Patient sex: M
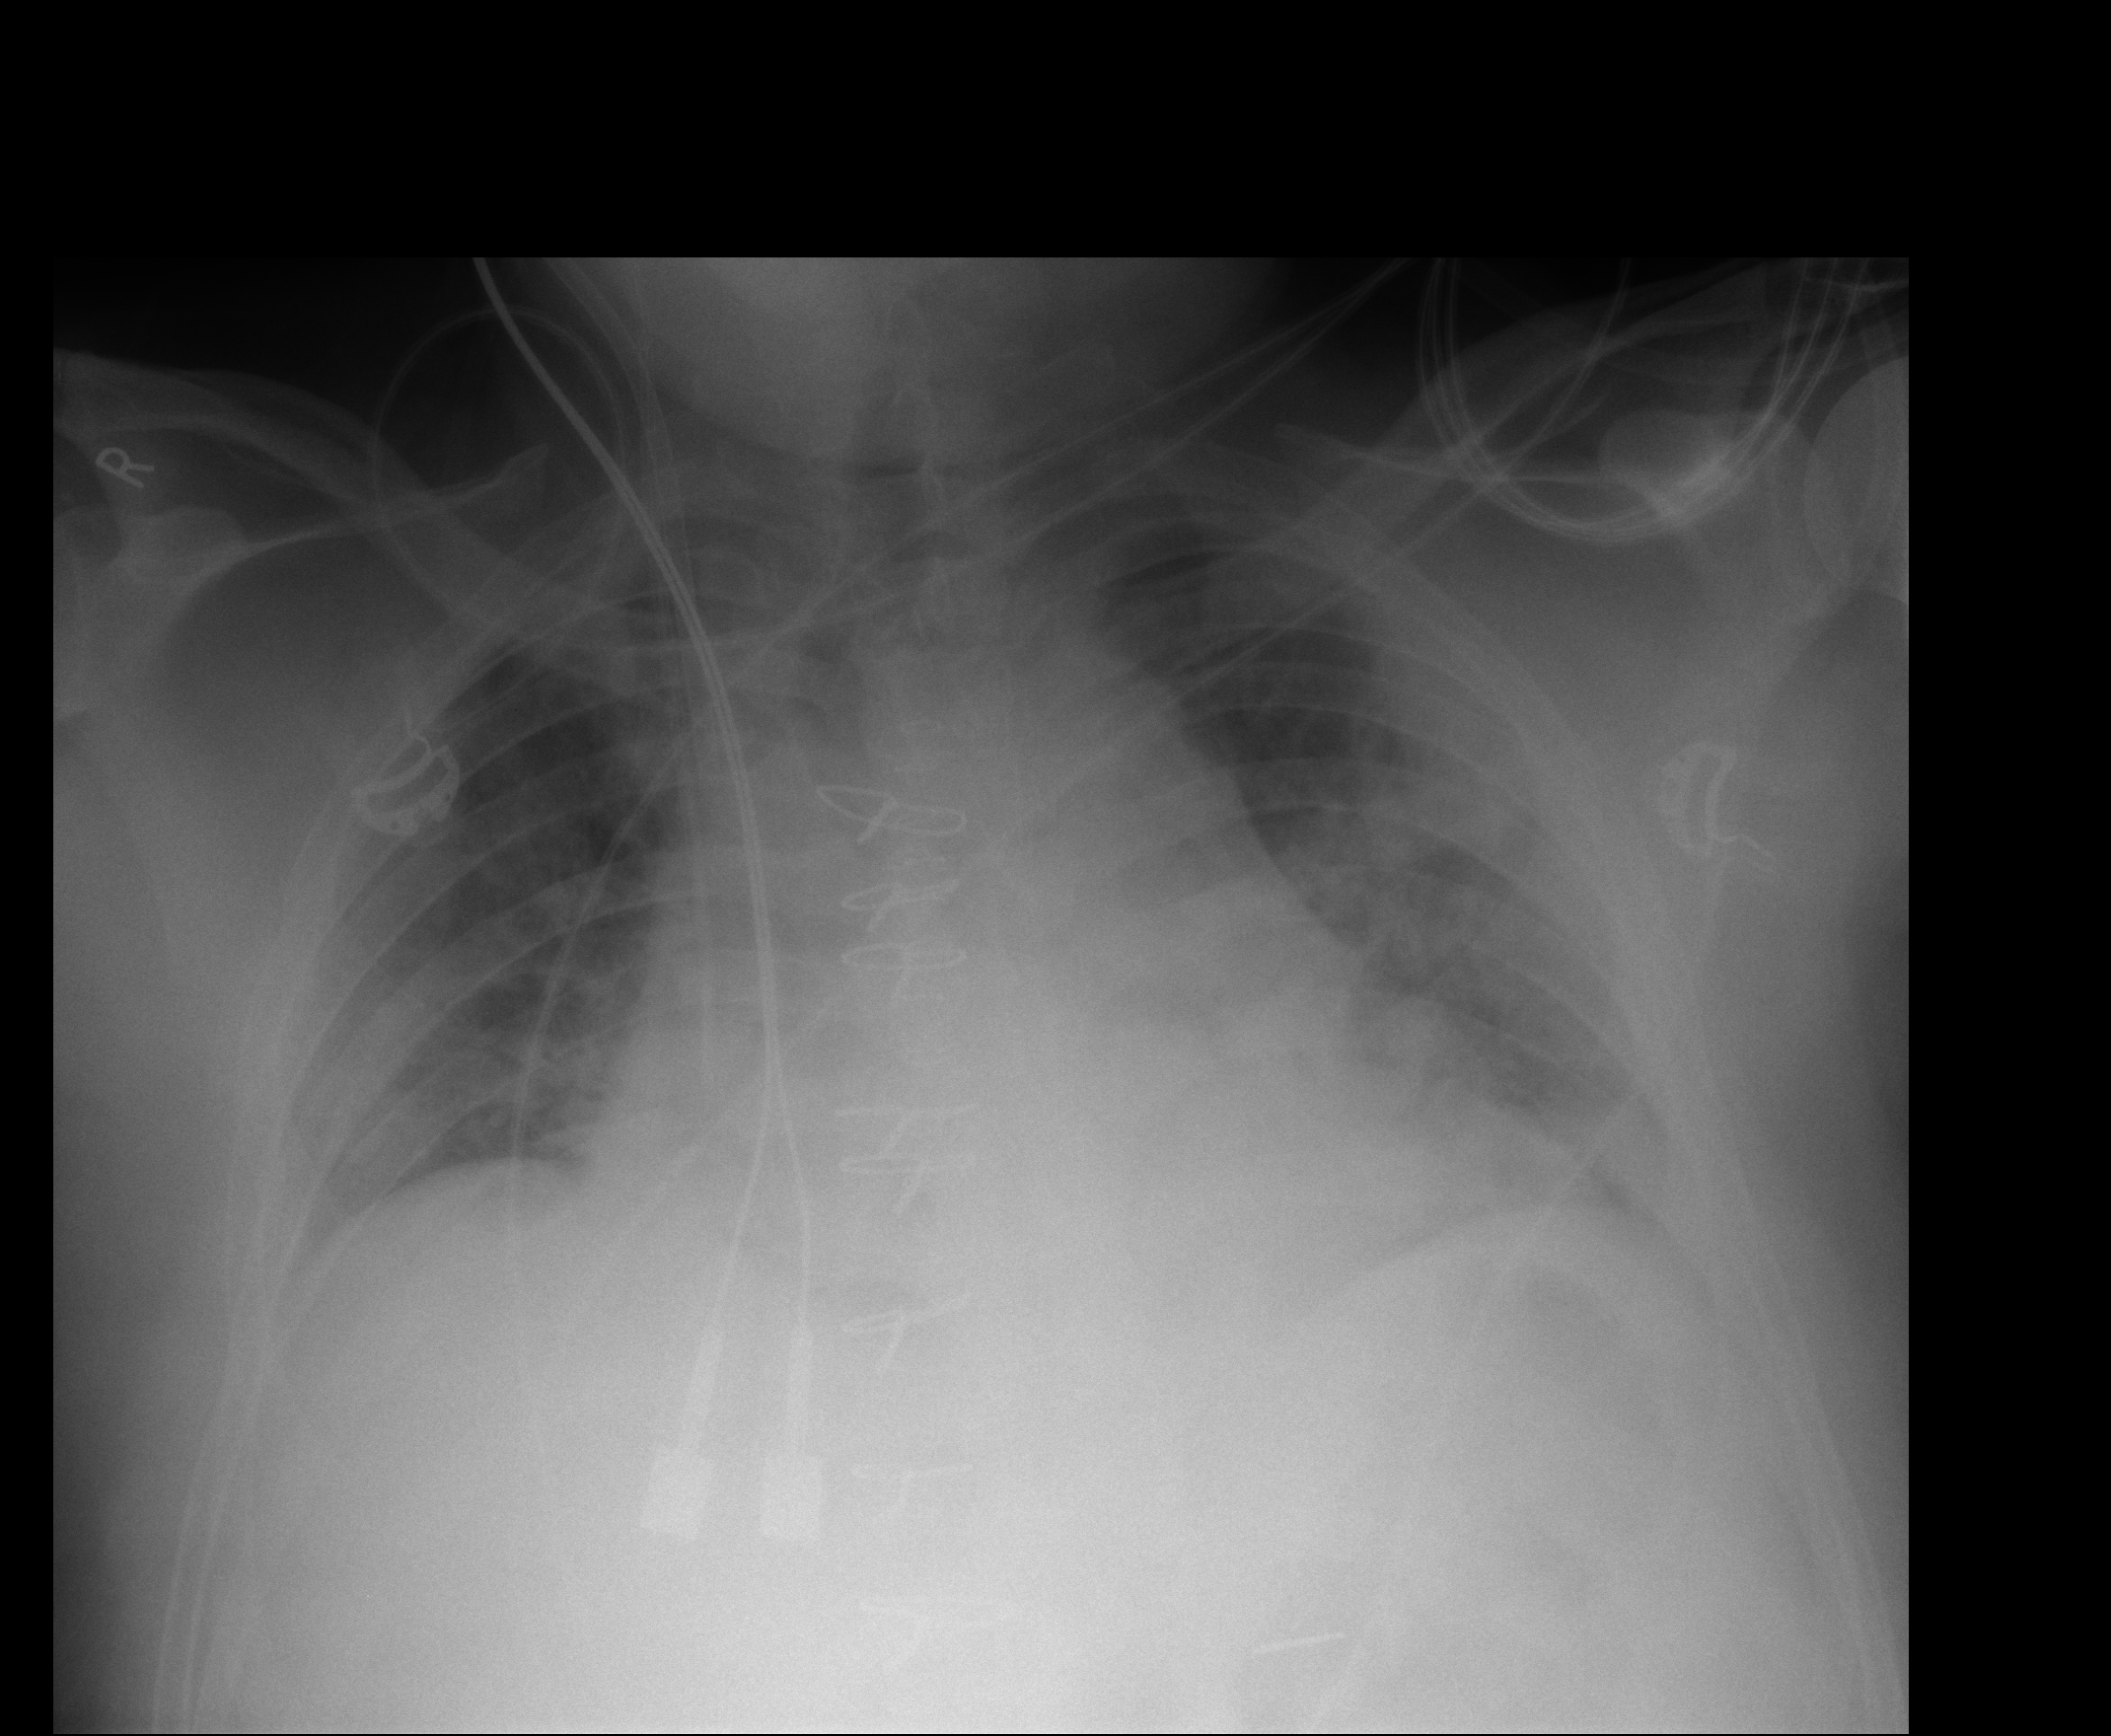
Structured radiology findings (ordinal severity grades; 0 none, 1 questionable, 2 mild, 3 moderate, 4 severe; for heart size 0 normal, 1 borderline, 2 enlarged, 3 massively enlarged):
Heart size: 3
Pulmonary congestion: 2
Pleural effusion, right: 1
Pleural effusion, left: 1
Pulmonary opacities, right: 1
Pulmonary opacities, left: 2
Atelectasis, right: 1
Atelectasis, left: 2